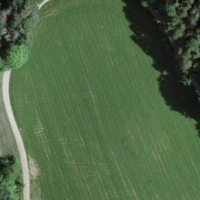
EUNIS habitat code: 52
Species observed at this site:
Strix aluco